高一 · 代数
下列程序输出的结果是

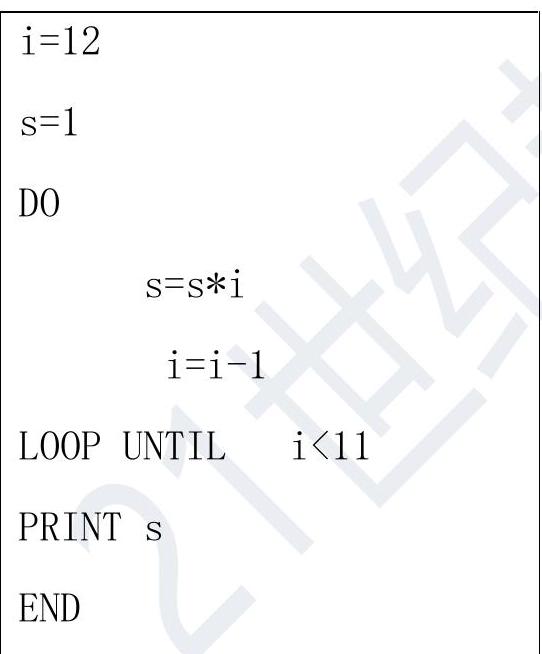
答案: 132
解析: 解析》先执行一次循环体, 当条件不符合时继续执行循环体, 当条件符合时退出循环.

第 1 次, $s=12, i=11$, 不符合条件;

第 2 次, $s=132, i=10$, 符合条件, 跳出循环.

故答案为: 132.